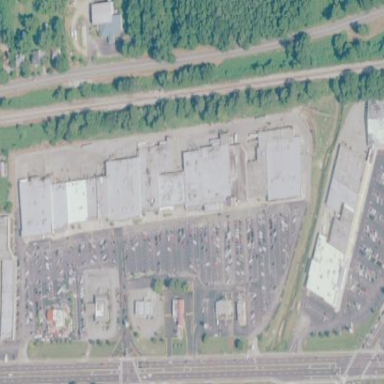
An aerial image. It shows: Commercial area.